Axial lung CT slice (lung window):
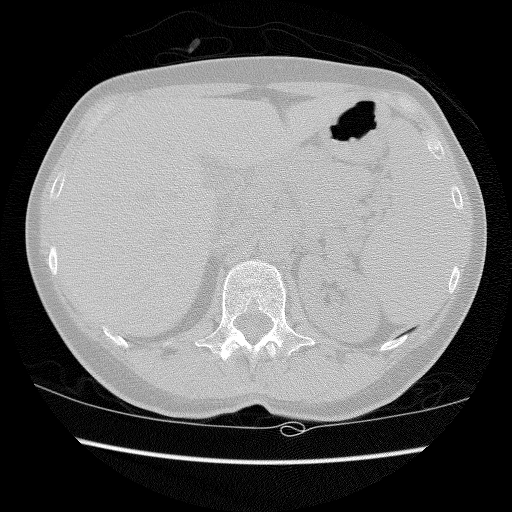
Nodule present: no